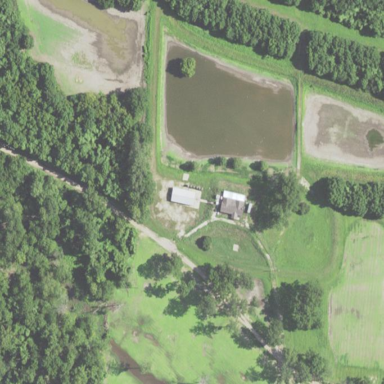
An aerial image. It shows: Farmyard area.